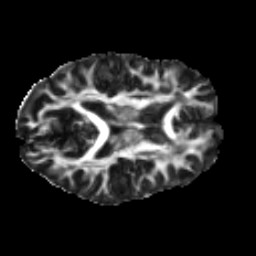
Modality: FA
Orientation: axial
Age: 28
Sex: male
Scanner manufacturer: ge
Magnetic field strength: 3 T
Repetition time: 7.8 s
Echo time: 0.061 s